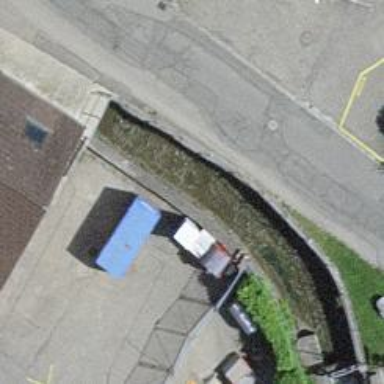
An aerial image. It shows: Recycling container at amenity designated for recycling.